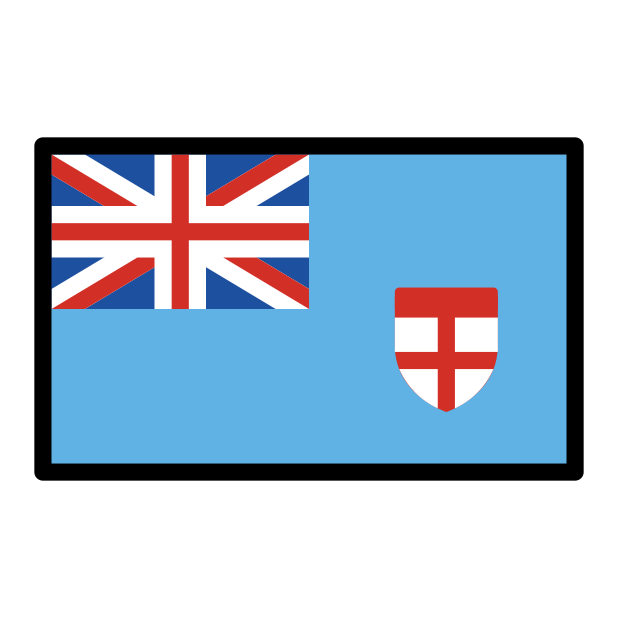
flag: Fiji